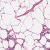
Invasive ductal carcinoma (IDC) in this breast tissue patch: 0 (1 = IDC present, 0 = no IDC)